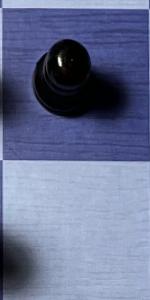
Label: Empty